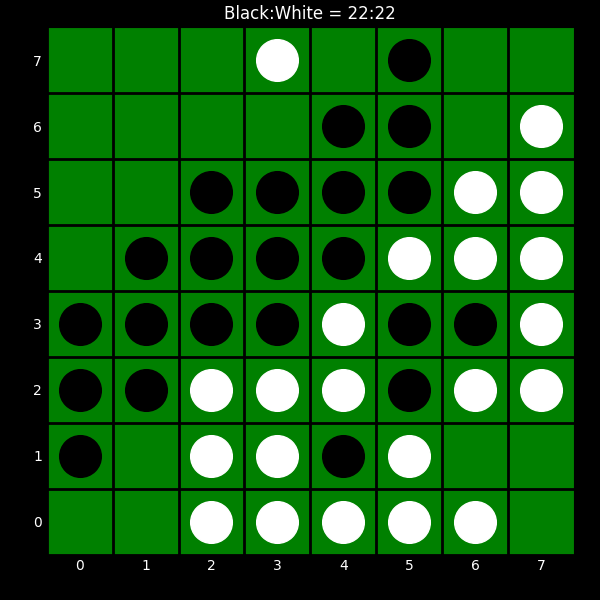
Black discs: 22
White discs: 22